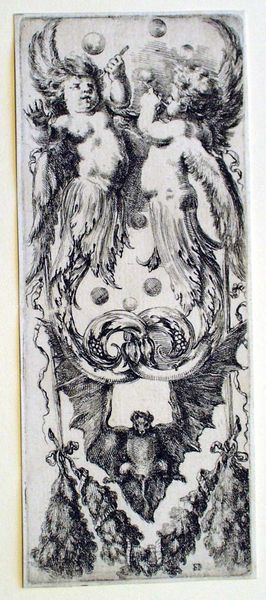
Titel: Ornamenti o grottesche
Künstler: Stefano della Bella
Standort: Karlsruhe
Institution: Staatliche Kunsthalle Karlsruhe
Schlagwörter: adler, blätter, flügel, hand, körper, nackt, vogel, weiß, wolken, finger, grau, mund, schmuck, schwarz, skizze, zeichnung, tier, tiere, ball, muster, ornament, rock, schleife, wand, arm, band, barock, federn, gesicht, knoten, rahmen, horn, hände, wind, kirche, kind, girlande, pflanzen, renaissance, fliegen, kinder, rund, engel, engelchen, putte, putto, ranken, trauben, beine, schwanz, schweif, zwei, röcke, grafik, graphik, halm, monochrom, romantik, wein, bordüre, pfeife, symmetrie, dekor, ornamente, verzierung, strauß, vanitas, symetrie, tusche, schweben, druck, druckgraphik, stich, illustration, kreise, angel, aquatinta, bleistift, bälle, kugel, kugeln, entwurf, kranz, ranke, ornamental, flöte, schnörkel, singen, teufel, schwingen, hochkant, palmen, schwänze, büschel, traube, ähren, bänder, vorlage, putten, sträusse, kupferstich, putti, halbwesen, blasen, ungeheuer, dekorativ, symetrisch, zierrat, brueghel, blase, luftblasen, fledermaus, groteske, pusten, akanthus, akantus, arabeske, mittig, rohre, kries, musikinstrumente, seifenblase, seifenblasen, strohhalm, puten, bläter, zierwerk, grotske, emporsteigen, schweiß, ewiß, drolerie, engeln, fligen, ähen, flüte, acanthus, engle, 1530, schwrz weiss, vogelflügel, grau weiss, bubbles, reliefvorlage, fledertier, zentreiert, seigenblasen, kinder]kreise, fliegermaus, pfalenzen, öuft, bulla, fleldermaus, homo bulla, pflanzenbüschel